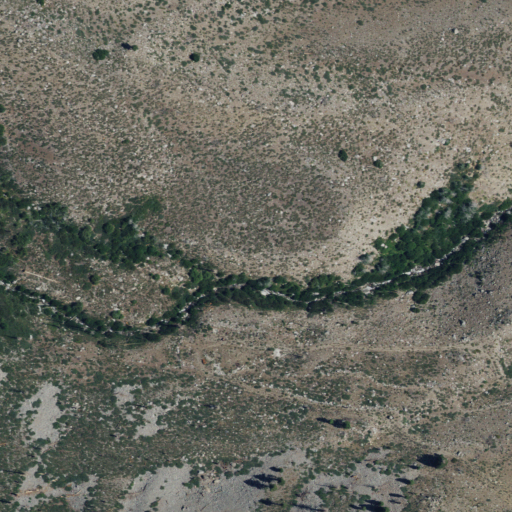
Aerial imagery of depression(s) in California named Little Onion containing shrub and grassland